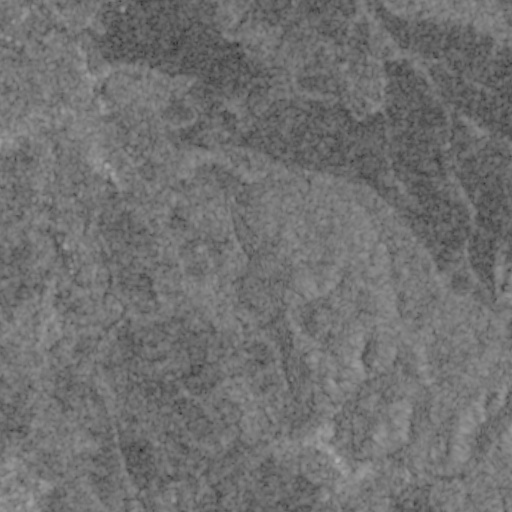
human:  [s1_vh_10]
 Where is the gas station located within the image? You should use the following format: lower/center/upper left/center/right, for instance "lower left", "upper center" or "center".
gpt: The gas station is located in the upper left of the image.
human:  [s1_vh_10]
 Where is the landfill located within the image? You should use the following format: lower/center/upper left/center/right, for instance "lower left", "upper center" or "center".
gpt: The landfill is located in the upper center of the image.
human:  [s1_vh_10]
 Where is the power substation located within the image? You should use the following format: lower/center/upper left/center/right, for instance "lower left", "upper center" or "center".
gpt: The power substation is located in the lower left of the image.
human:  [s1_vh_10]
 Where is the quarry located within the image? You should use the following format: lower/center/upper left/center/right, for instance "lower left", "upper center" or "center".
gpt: There is no quarry in the image.

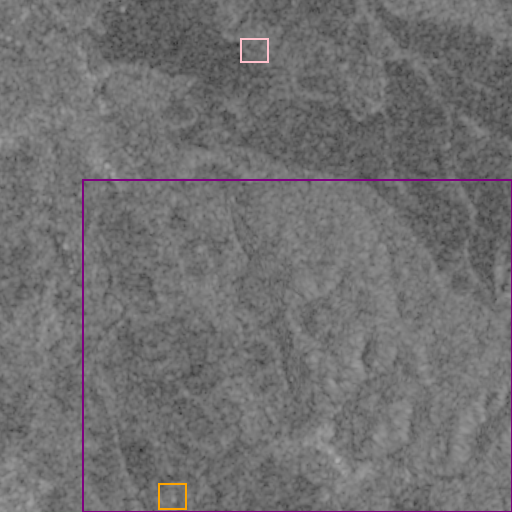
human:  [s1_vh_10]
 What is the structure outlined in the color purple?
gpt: The structure outlined in purple is a crop field.
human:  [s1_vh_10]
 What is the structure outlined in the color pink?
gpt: The structure outlined in pink is a landfill.
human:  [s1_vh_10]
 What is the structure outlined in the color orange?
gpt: The structure outlined in orange is a power substation.
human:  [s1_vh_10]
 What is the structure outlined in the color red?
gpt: There is no red outline.